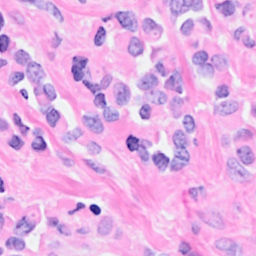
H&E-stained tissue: Breast